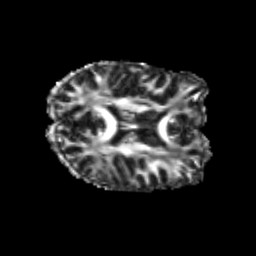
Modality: FA
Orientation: axial
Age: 24
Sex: male
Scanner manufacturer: siemens
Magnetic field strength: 3 T
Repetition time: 3.5 s
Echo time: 0.104 s